Question: Suddenly when I start running the windows phone7 emulator it started giving me the following error, that I have showed below in the screenshot. It worked properly previousely and also didn't change any of the settings. I am using VisualStudio Express 2010 version that introduced for phone development(The IDE). I re-started the machine and checked again, but not yet any difference. Have anyone previousely experinced the same issue.
Thanks...

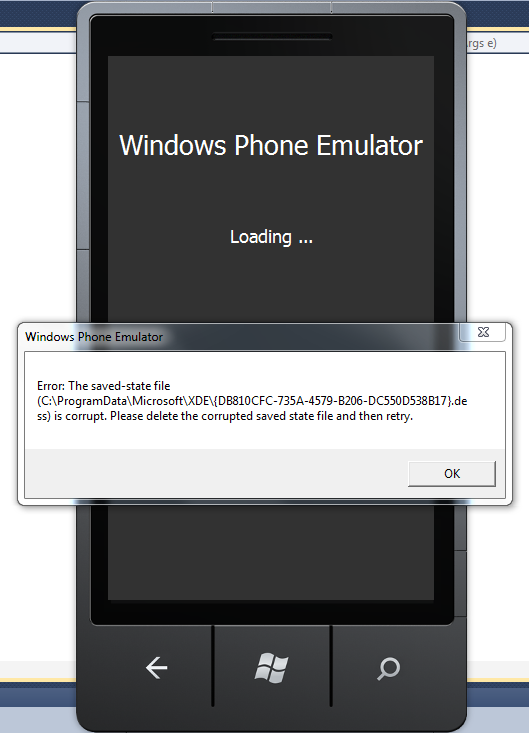
Answer: Somebody else had the same Problem ;) You have to delete the File. It is also explained in this Thread <URL>